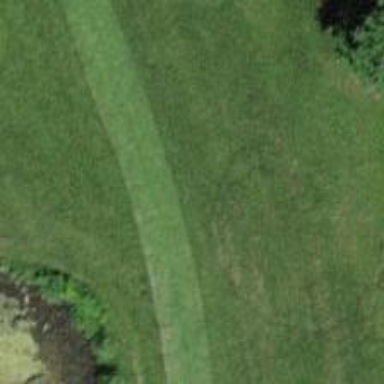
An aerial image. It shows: Grassy path that serves as golf path.